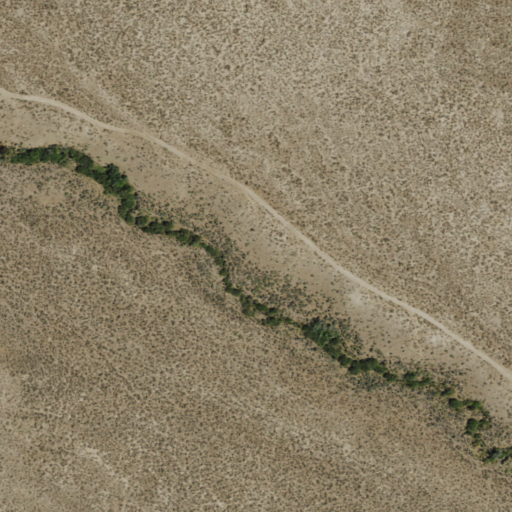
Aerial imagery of valley in Nevada named Provo Canyon containing only shrub